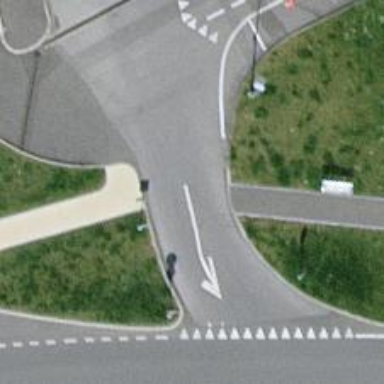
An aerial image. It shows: Unmarked road crossing.